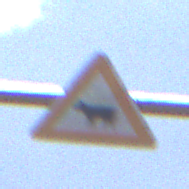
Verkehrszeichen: ViehtriebRechts
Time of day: Midday
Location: Outdoor (Nature)
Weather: PartlyCloudy
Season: NotSpecified
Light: Natural